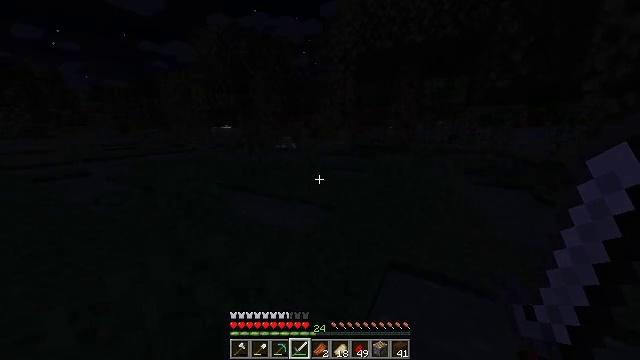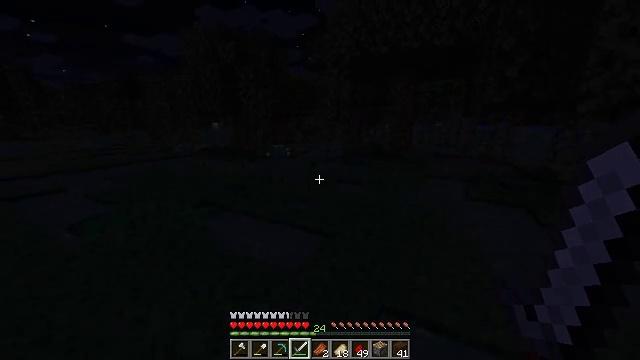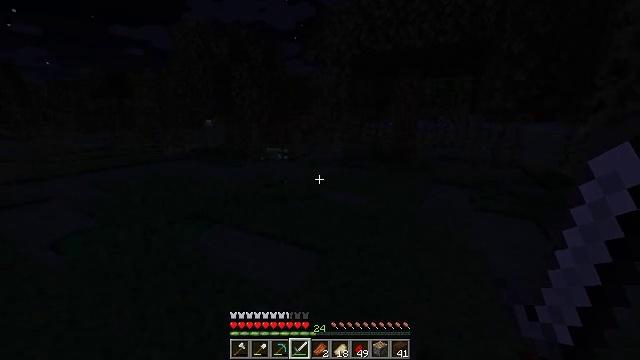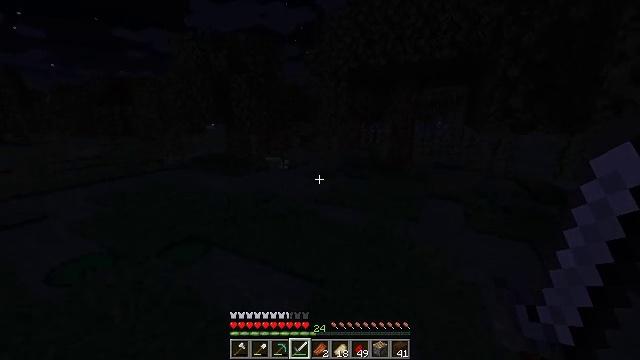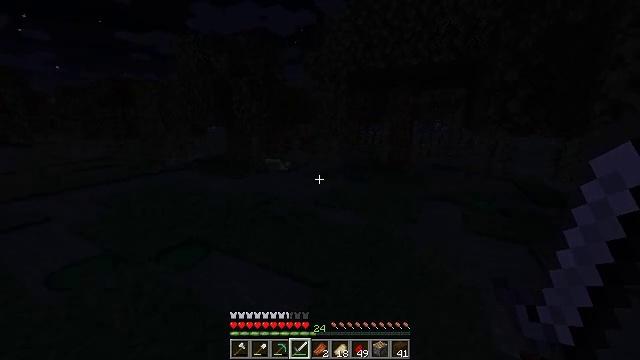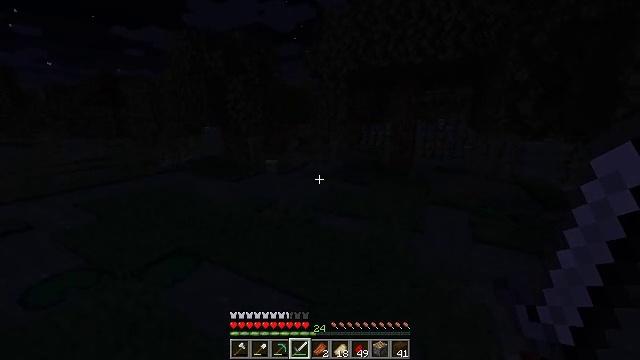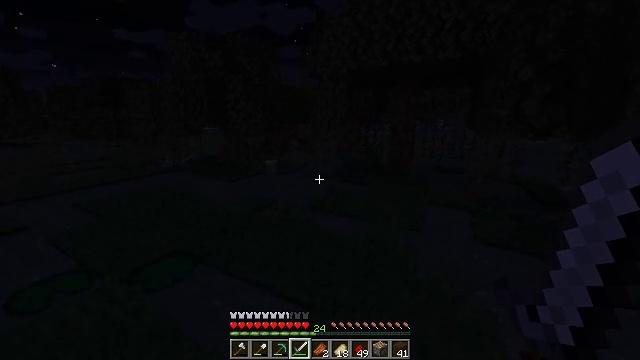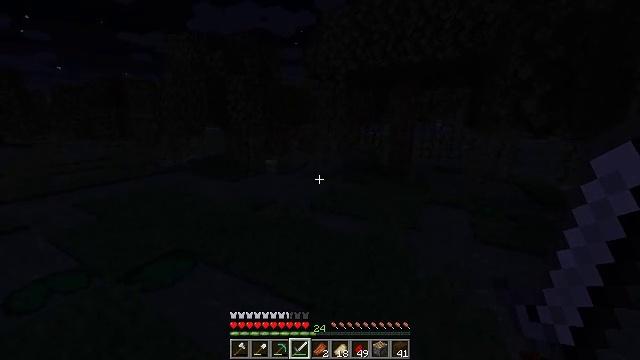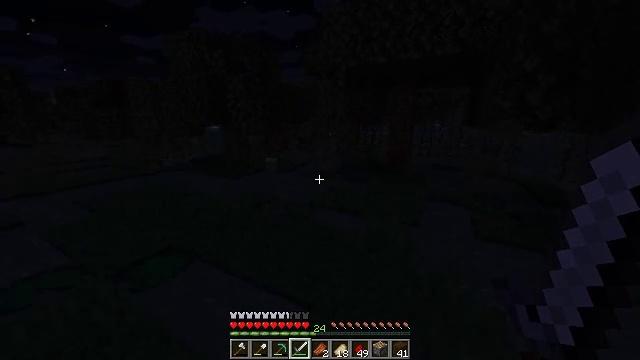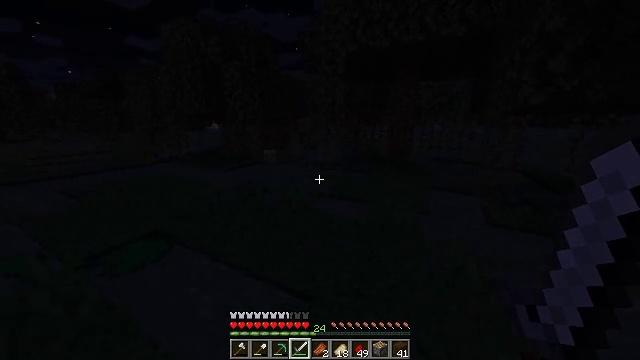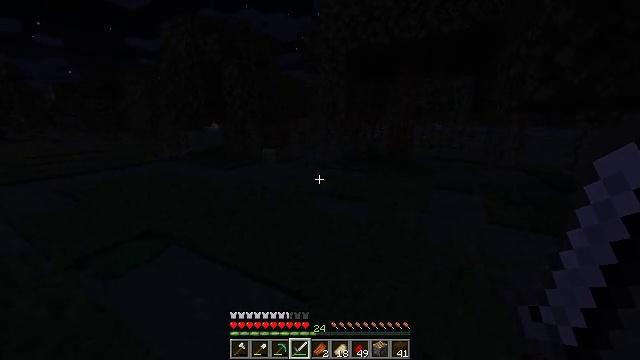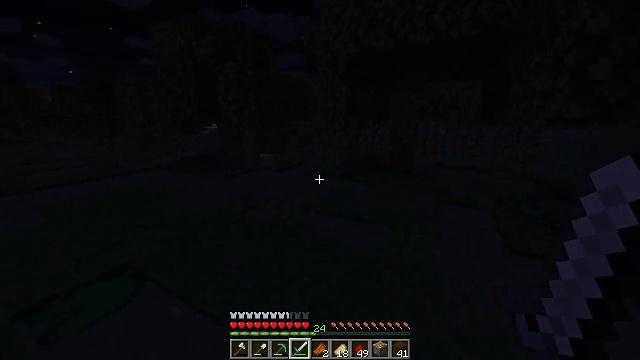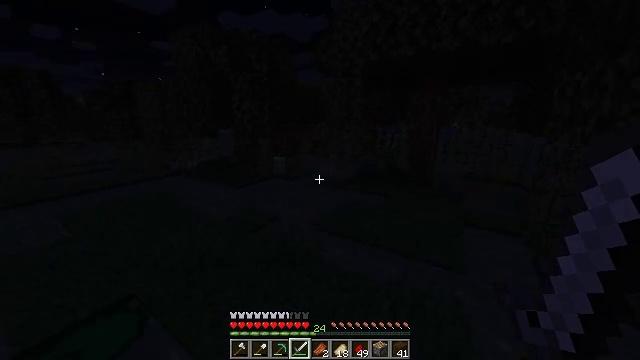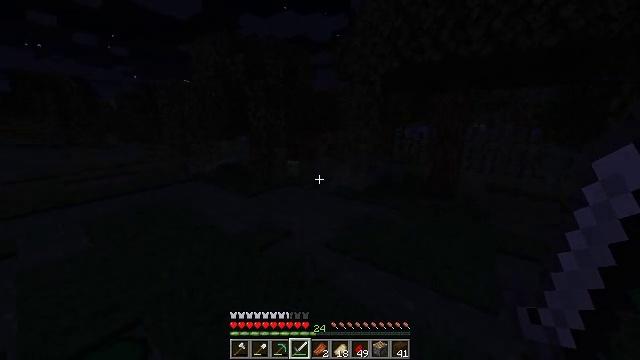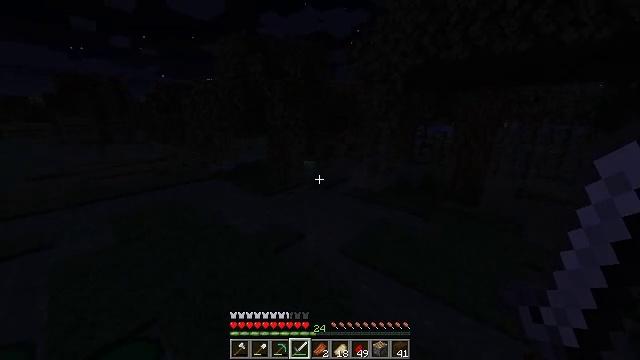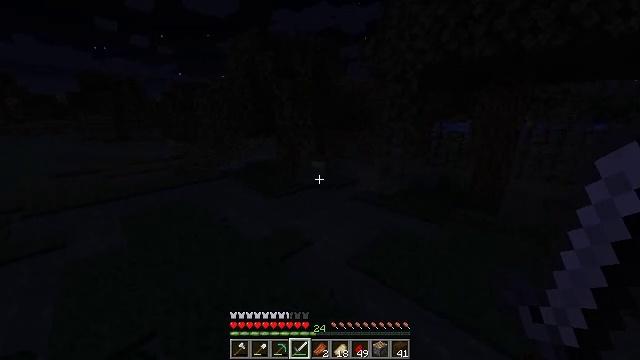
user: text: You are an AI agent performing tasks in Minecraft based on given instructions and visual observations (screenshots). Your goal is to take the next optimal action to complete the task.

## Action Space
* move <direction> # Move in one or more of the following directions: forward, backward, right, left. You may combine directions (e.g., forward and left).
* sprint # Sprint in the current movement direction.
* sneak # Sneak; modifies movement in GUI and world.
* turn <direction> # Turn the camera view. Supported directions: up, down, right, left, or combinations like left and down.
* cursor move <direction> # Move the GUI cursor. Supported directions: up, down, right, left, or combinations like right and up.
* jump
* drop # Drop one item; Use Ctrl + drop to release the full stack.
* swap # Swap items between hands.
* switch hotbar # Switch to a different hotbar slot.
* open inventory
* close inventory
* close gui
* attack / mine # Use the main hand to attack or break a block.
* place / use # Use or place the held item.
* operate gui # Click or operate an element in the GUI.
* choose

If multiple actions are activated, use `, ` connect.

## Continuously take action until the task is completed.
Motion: motion action
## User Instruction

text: Combat the slime.
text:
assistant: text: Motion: move forward, sprint, turn right, jump
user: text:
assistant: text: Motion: move forward, sprint, jump
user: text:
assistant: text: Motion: move forward, sprint, jump
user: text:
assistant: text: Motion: move forward, sprint, jump
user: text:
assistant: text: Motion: move forward, sprint, jump
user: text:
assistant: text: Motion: move forward, sprint, jump
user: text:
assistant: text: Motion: move forward, sprint, jump
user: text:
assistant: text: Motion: move forward, sprint, jump
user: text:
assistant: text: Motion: move forward, sprint, jump
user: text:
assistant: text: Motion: move forward, sprint, jump
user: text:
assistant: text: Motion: move forward, sprint, jump
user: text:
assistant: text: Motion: move forward, sprint, turn left, jump
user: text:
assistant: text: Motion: move forward, sprint, turn left, jump
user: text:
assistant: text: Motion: move forward, sprint, turn left, jump
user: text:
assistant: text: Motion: move forward, sprint, turn left, jump
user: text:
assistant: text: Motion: move forward, sprint, turn left, jump
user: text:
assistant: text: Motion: move forward, sprint, jump
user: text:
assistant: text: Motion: move forward, sprint, jump
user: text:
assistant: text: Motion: move forward, sprint, jump
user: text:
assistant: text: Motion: move forward, sprint, jump
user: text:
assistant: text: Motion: move forward, sprint, jump
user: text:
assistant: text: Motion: move forward, sprint, jump
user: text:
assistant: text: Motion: move forward, sprint, jump
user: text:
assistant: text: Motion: move forward, sprint, jump
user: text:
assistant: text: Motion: move forward, sprint, jump
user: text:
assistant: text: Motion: move forward, sprint, jump
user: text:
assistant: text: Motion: move forward, sprint, jump
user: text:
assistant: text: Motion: move forward, sprint, jump
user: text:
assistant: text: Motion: move forward, sprint, jump
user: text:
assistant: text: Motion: move forward, sprint, jump